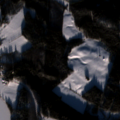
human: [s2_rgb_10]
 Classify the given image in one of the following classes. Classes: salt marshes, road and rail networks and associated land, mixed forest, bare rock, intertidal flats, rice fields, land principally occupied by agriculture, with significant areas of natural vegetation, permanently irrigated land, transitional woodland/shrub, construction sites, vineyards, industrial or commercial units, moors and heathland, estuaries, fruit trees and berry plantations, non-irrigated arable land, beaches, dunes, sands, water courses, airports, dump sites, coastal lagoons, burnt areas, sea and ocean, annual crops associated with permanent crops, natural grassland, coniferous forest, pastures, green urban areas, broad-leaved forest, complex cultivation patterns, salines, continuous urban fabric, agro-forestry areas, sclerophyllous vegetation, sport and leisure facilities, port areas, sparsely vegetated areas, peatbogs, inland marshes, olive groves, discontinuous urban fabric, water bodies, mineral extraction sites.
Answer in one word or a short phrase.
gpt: non-irrigated arable land, land principally occupied by agriculture, with significant areas of natural vegetation, coniferous forest, mixed forest, water bodies